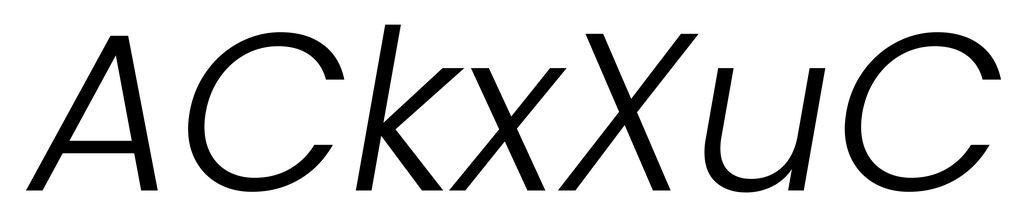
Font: Poppins-LightItalic